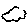
Label: cloud